Field crop: tomato
Growth stage: 2
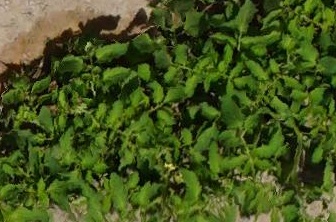
Species: tomato